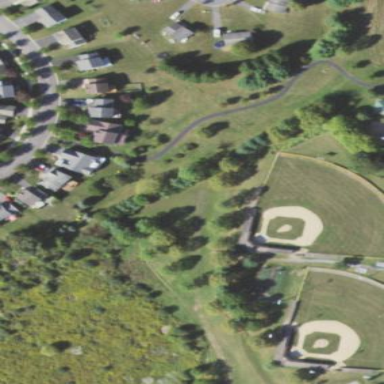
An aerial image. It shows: Baseball pitch for leisure land.